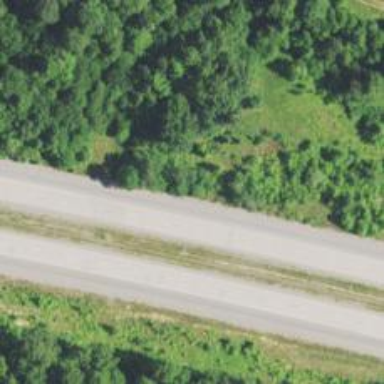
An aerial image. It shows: Trunk highway with expressway features.